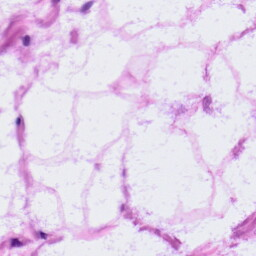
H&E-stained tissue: LymphNode